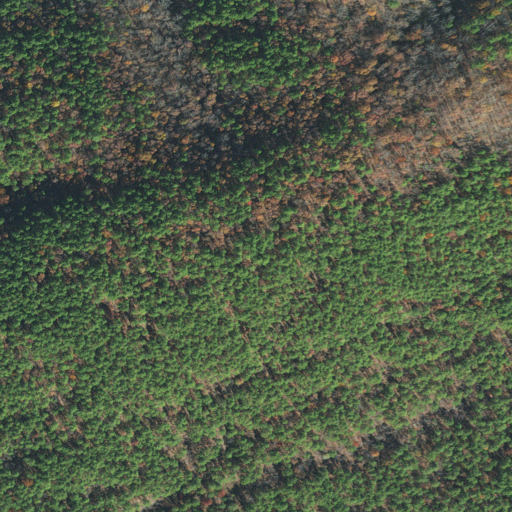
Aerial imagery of mountain in Arkansas named Goat Knob containing evergreen forest, mixed forest, and deciduous forest